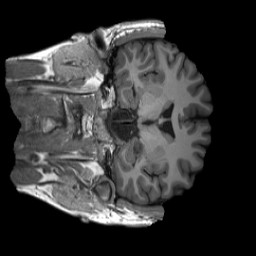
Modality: T1w
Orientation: coronal
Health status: healthy